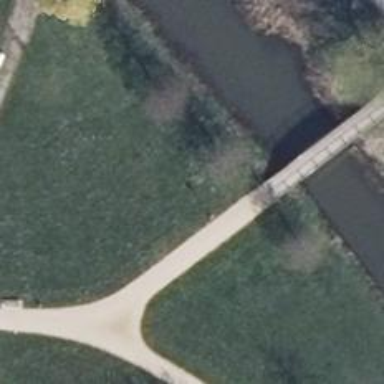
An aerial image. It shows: Footway bridge.